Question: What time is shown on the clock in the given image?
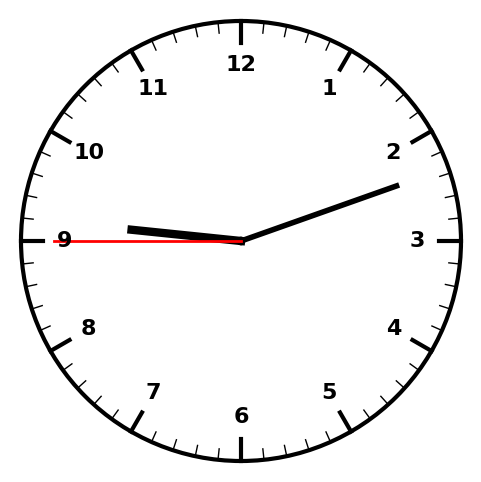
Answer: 09:11:45